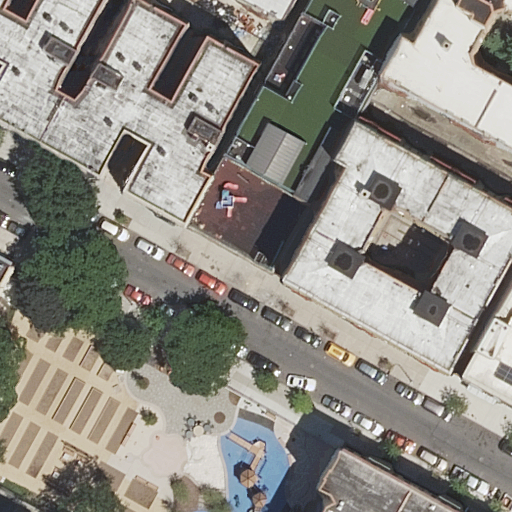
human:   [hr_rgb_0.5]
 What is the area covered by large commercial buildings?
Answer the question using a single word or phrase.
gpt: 0m2

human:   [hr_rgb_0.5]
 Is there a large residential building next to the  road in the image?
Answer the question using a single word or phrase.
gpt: yes

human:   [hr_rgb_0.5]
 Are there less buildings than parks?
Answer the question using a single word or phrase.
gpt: no

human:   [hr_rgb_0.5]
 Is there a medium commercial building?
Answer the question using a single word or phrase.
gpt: no

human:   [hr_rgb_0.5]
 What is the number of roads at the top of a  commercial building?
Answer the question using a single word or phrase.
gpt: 0

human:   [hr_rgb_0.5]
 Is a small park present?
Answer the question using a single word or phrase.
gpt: no

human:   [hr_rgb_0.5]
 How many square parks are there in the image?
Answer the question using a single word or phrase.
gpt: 0

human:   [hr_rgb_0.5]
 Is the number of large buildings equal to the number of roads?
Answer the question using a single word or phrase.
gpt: no

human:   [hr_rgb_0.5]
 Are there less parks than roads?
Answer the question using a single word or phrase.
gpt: no

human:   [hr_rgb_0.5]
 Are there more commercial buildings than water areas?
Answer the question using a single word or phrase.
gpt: no

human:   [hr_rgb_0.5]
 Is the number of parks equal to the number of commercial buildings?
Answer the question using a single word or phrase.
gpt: no

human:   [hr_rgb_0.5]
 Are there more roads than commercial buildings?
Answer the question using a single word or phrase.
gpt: yes

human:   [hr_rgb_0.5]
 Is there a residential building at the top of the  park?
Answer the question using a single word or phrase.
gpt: yes

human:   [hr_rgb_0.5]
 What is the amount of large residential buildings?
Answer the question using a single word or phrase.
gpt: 3

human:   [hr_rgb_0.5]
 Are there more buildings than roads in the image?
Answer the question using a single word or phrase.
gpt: yes

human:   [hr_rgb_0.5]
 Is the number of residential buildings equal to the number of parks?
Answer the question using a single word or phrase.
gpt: no

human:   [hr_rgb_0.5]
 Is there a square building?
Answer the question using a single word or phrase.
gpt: no

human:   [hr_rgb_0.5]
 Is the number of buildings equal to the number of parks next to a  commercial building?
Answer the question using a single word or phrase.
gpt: no

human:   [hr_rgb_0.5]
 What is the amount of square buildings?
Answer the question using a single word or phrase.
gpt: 0

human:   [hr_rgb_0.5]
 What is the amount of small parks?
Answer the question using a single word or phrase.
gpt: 0

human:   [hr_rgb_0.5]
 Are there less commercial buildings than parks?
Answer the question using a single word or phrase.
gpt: yes

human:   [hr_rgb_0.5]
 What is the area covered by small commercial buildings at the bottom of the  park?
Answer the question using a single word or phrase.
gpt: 0m2

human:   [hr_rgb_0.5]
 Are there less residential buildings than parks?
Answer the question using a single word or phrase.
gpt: no

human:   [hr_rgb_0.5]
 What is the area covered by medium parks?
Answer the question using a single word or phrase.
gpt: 0m2

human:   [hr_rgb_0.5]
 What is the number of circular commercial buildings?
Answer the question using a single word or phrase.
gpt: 0

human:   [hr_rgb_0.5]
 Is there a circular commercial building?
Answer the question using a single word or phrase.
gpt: no

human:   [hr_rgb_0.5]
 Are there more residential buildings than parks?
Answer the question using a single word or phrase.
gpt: yes

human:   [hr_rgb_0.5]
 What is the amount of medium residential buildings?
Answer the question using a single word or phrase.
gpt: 2

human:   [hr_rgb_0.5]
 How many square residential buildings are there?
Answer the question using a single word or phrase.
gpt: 0

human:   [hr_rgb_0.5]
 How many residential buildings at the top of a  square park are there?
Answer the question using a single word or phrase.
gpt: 0

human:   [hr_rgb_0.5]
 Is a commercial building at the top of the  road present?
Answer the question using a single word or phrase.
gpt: no

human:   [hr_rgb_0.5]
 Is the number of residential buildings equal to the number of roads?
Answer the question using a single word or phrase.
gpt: no

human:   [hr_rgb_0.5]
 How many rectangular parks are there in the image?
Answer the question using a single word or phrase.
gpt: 1

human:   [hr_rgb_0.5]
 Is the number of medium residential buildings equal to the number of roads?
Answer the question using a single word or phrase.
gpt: no

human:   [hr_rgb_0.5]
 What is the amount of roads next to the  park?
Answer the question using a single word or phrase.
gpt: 1

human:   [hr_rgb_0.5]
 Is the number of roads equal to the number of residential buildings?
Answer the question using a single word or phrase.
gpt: no